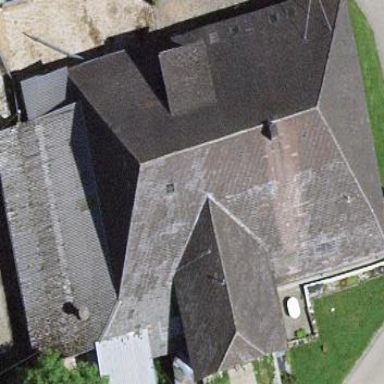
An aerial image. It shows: Farm building.